Question: Count the number of objects in the diagram.
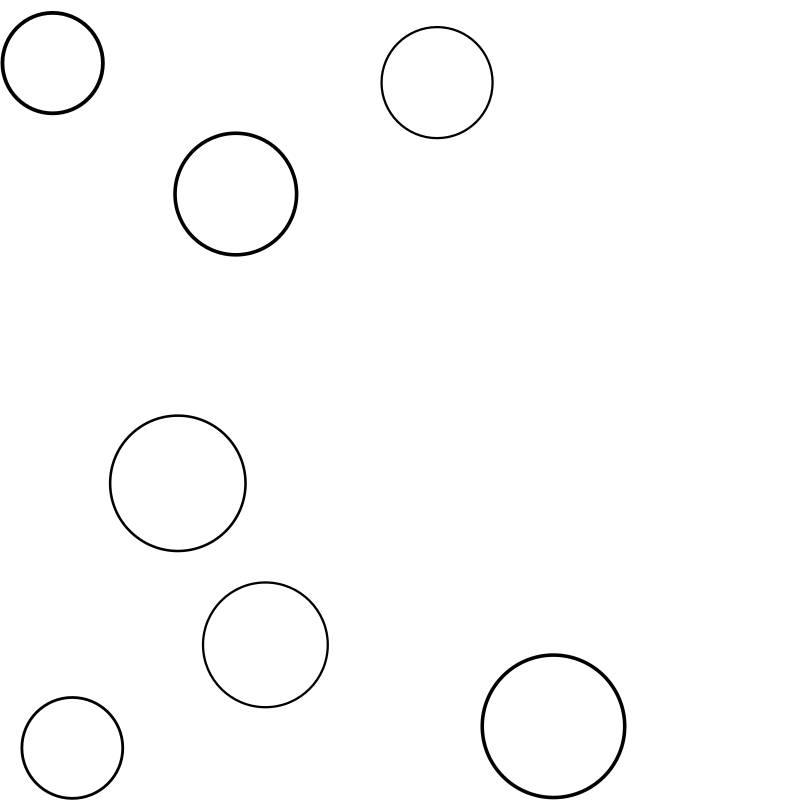
Answer: 7